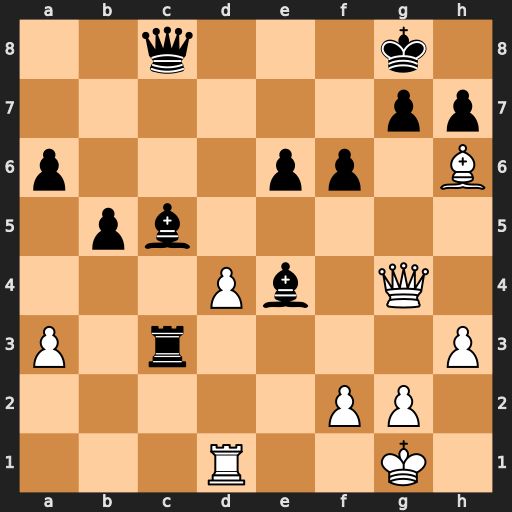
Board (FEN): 2q3k1/6pp/p3pp1B/1pb5/3Pb1Q1/P1r4P/5PP1/3R2K1
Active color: w
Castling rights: -
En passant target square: -
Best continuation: Qxg7#